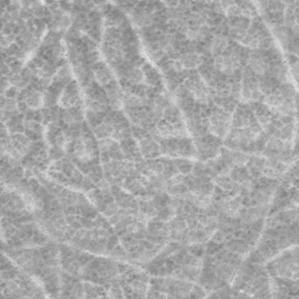
Label: frost